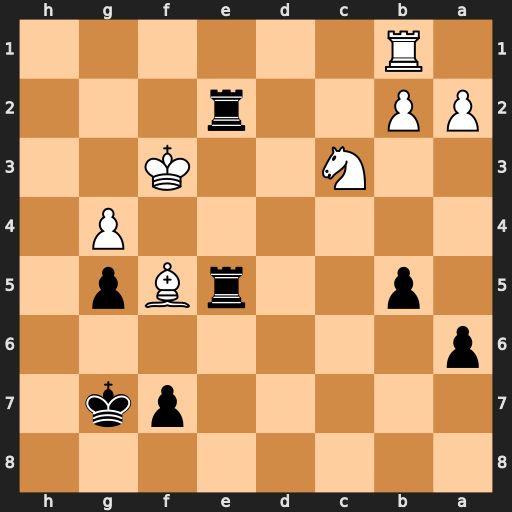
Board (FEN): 8/5pk1/p7/1p2rBp1/6P1/2N2K2/PP2r3/1R6
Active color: b
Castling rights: -
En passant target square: -
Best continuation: R5e3#